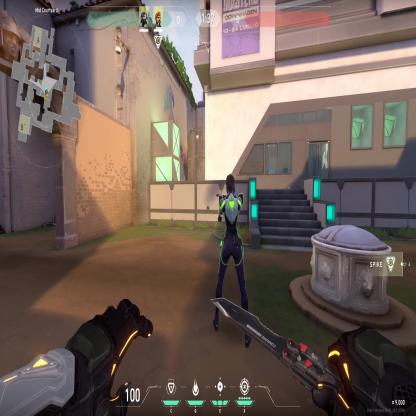
Label: teammate